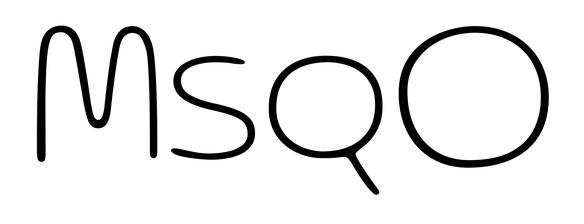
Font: Gluten_Thin